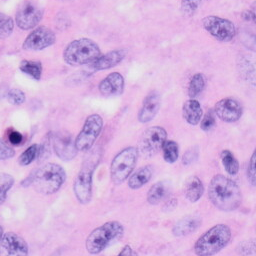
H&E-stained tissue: Skin